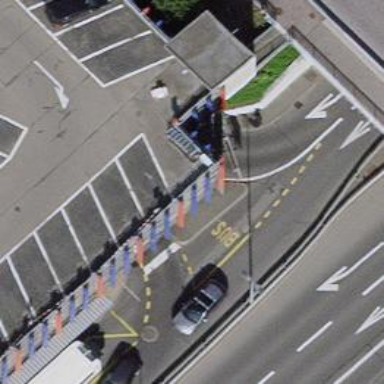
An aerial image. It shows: Parking entrance.